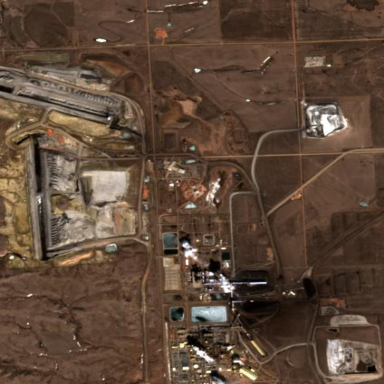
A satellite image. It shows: Coal-powered plant.